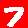
Digit: 7